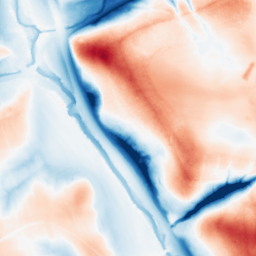
Category: classical
Decomposition family: gaussian
Decomposition parameters: sigma: 20
Upsampling method: cubic_mitchell
Upsampling parameters: scale: 8
Upsampling scale: 8